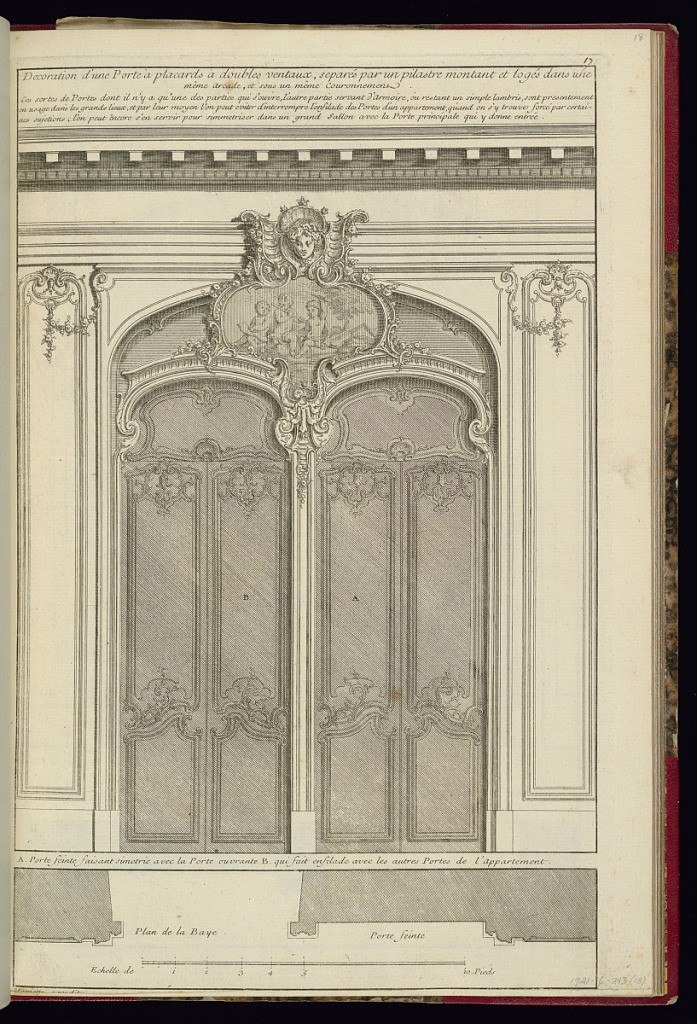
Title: Decoration d'une Porte à placards à doubles ventaux
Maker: Jean Mariette, French, 1660–1742
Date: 1686-1742
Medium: Etching and engraving on laid paper
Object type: Print
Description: Design for a double set of double doors, carved with rocaille molding. Above and between the doors is a panel depicting three putti with attributes of music. Above the panel is a cartouche with a female mascaron. The print has been cut so that the bottom bit of "Mariette excudit" has been removed. The plate is not signed or numbered.